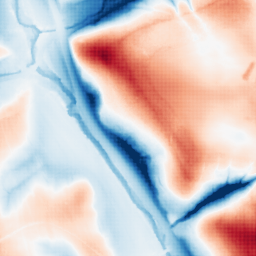
Category: trend_removal
Decomposition family: local_polynomial
Decomposition parameters: window_size: 101
degree: 2
Upsampling method: sinc_blackman
Upsampling parameters: scale: 8
kernel_size: 16
Upsampling scale: 8